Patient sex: M
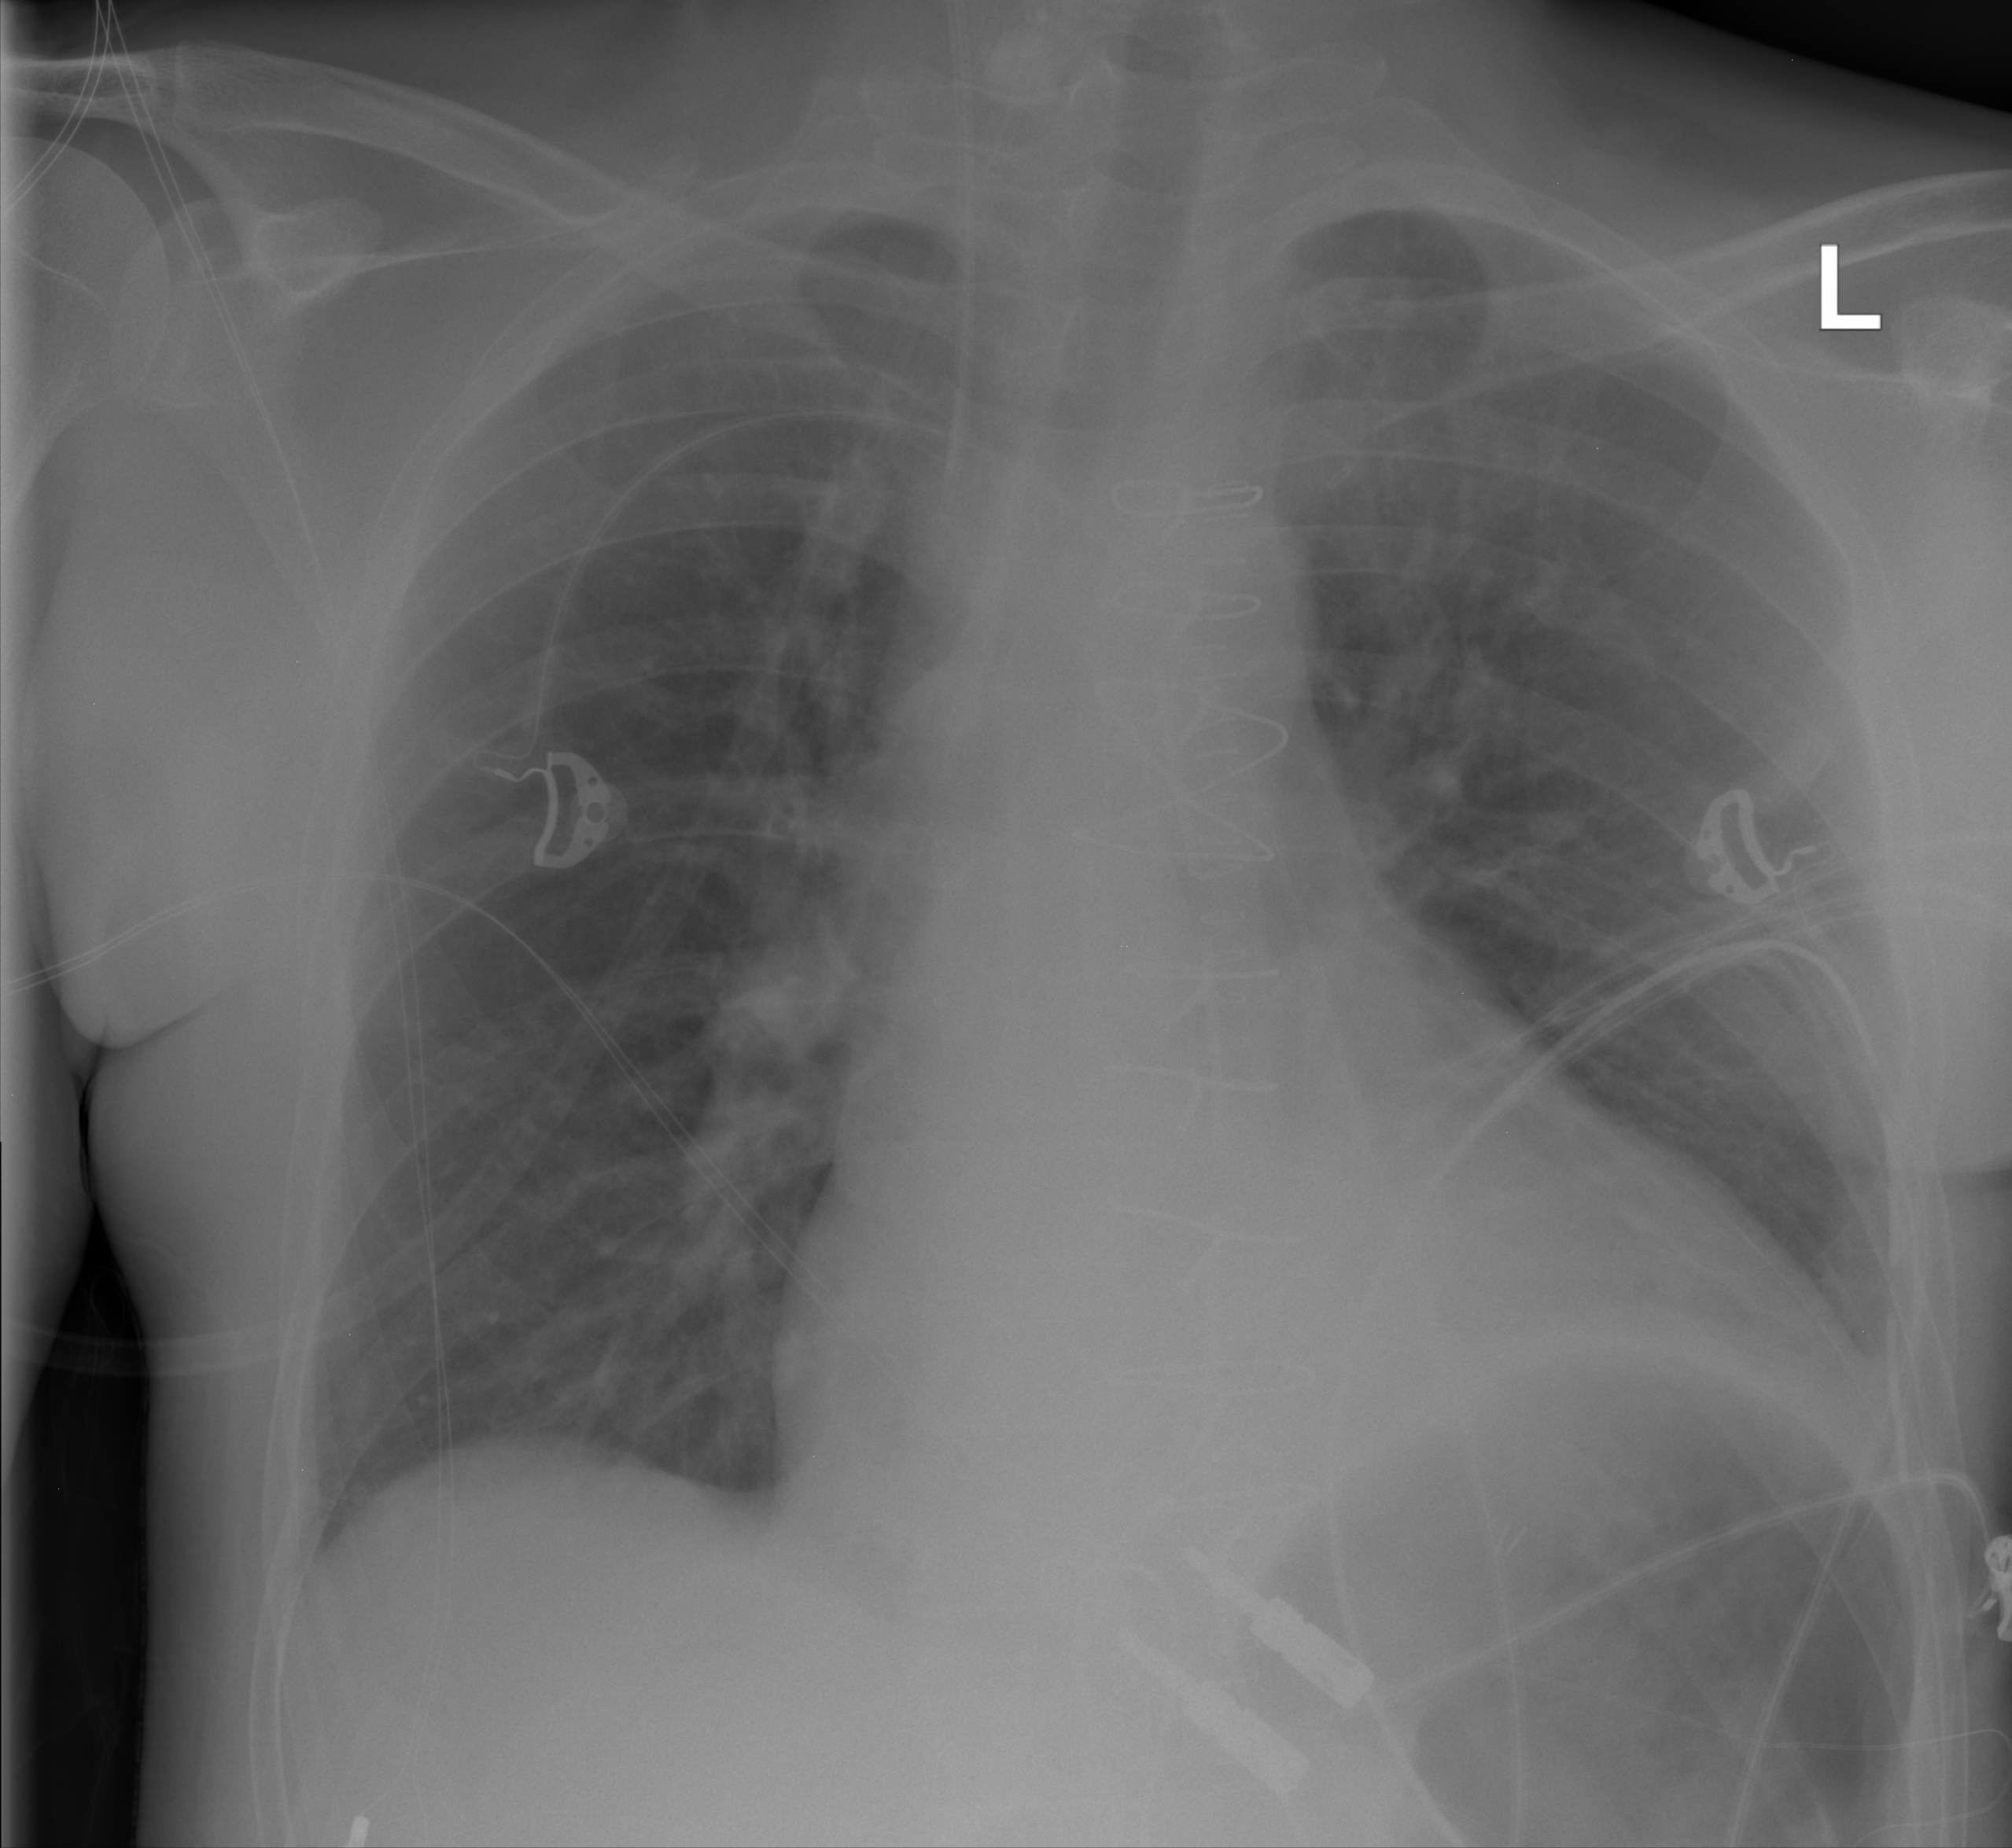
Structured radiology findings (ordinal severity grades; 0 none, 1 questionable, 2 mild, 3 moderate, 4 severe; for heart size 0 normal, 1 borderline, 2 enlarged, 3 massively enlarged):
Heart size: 2
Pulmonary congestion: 2
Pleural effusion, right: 0
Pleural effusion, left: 0
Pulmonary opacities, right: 0
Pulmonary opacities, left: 2
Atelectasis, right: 0
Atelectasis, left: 0